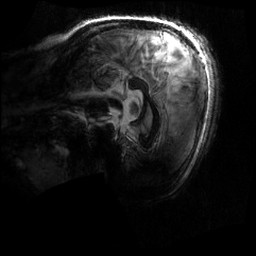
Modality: MP2RAGE
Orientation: sagittal
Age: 20
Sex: female
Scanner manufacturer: siemens
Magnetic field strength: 6.98 T
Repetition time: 6 s
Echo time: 0.00283 s